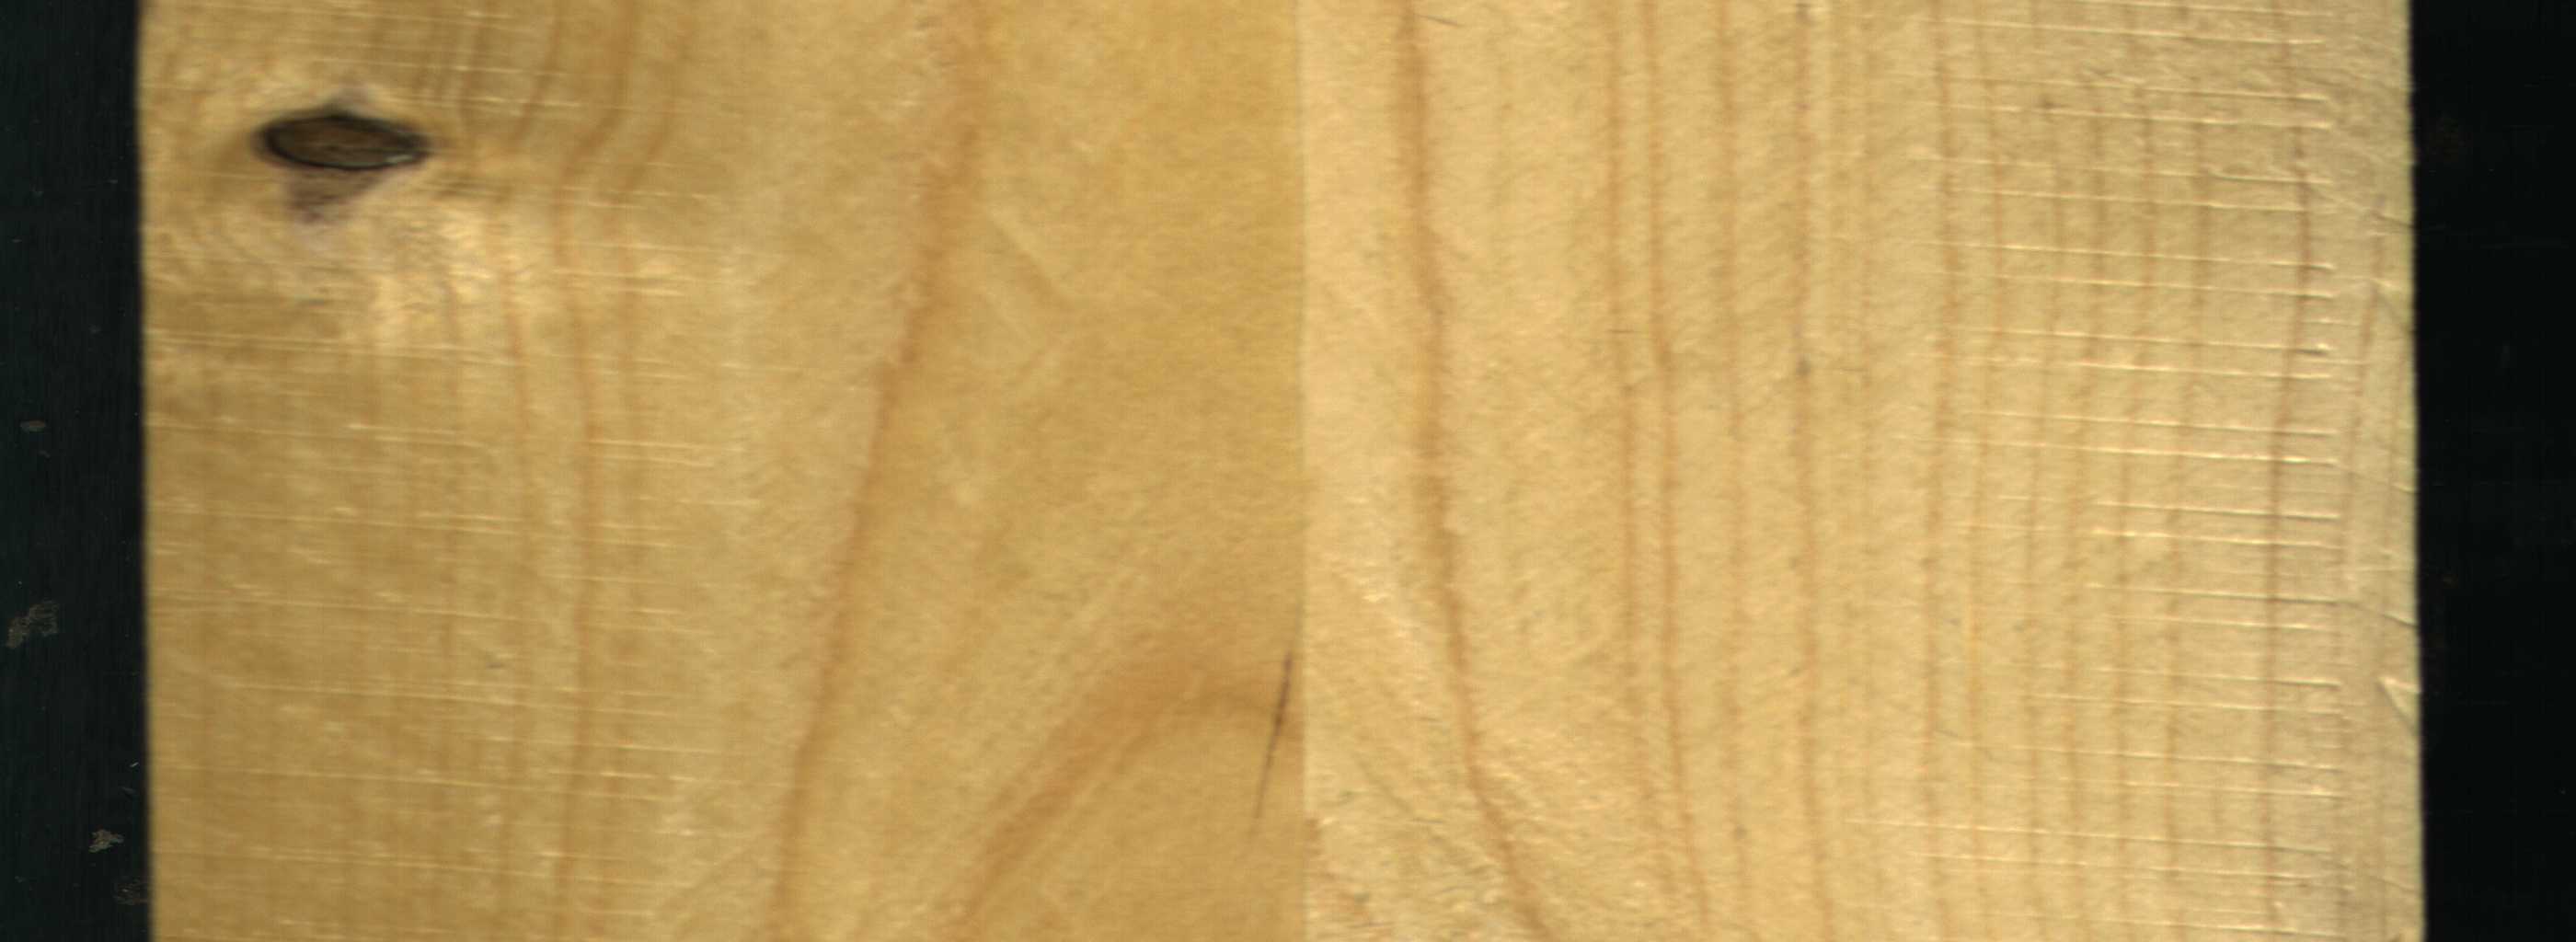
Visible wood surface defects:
Crack
Dead_Knot